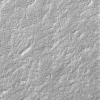
Atmospheric dust classification: not_dusty